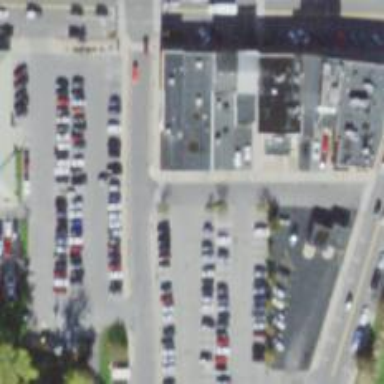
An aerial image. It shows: Parking space.